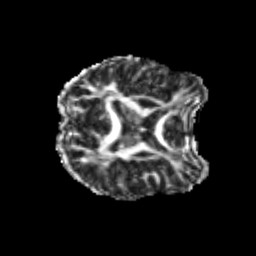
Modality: FA
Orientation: axial
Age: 19
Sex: male
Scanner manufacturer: siemens
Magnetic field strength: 3 T
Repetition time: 3.5 s
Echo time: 0.104 s